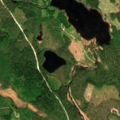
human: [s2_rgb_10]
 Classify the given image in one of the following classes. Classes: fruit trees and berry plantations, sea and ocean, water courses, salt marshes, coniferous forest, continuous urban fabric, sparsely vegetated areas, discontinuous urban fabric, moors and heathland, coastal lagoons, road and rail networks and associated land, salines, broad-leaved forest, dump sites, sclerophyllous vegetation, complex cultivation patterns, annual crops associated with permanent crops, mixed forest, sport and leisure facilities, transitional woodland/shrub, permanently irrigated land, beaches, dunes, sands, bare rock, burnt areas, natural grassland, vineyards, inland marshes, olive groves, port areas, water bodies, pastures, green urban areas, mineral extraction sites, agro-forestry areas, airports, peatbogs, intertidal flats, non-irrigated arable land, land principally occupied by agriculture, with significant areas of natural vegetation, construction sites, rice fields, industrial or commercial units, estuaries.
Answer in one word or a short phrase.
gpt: coniferous forest, transitional woodland/shrub